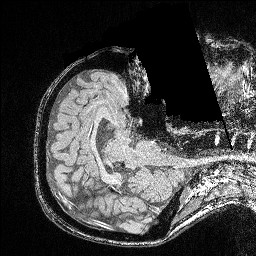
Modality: FLASH
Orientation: axial
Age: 23
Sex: male